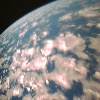
Label: cloud